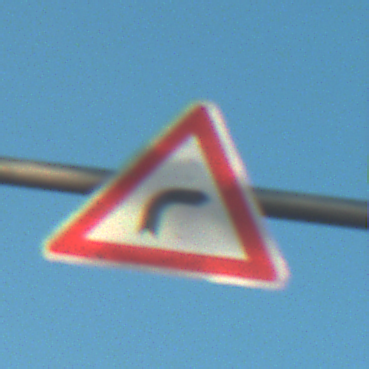
Verkehrszeichen: KurveRechts
Umgebung: Outdoor, RoadRail
Tageszeit: SunriseSunset
Wetter: PartlyCloudy
Licht: Natural
Jahreszeit: NotSpecified
Kontrast: HighContrast